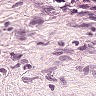
Metastatic tissue present: no